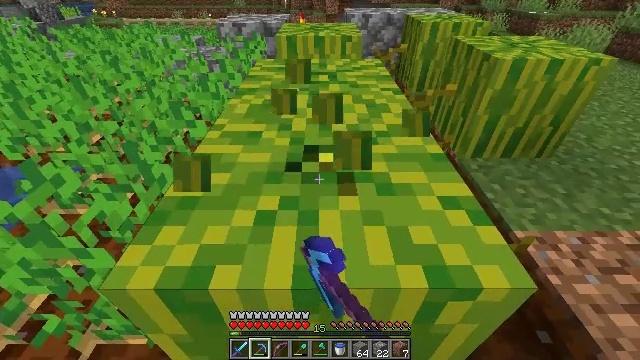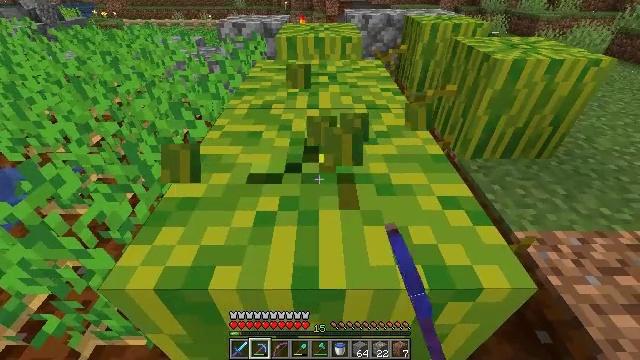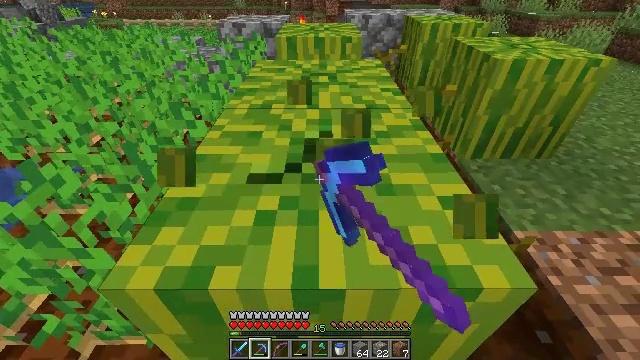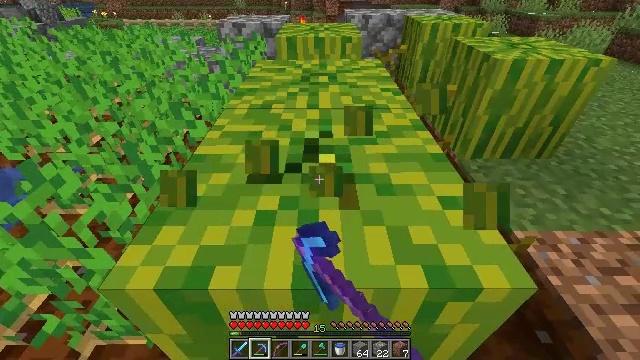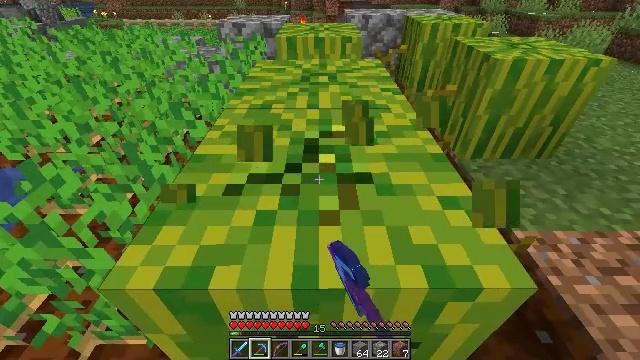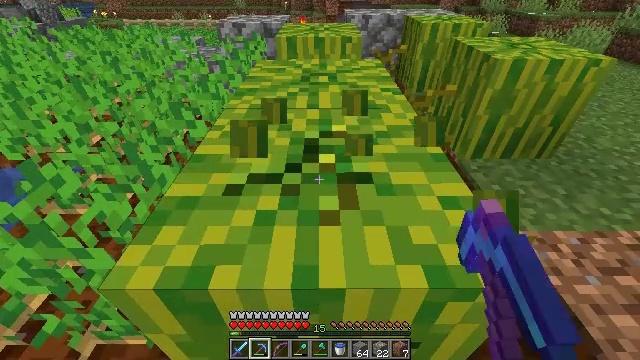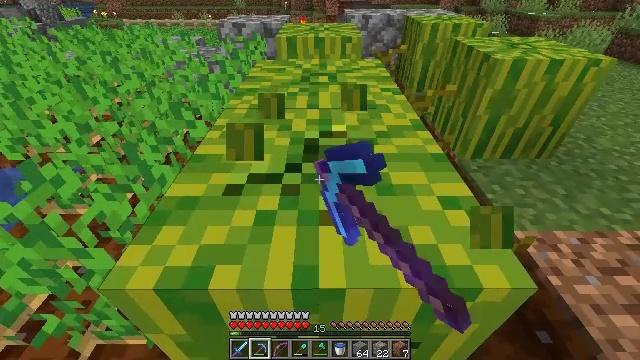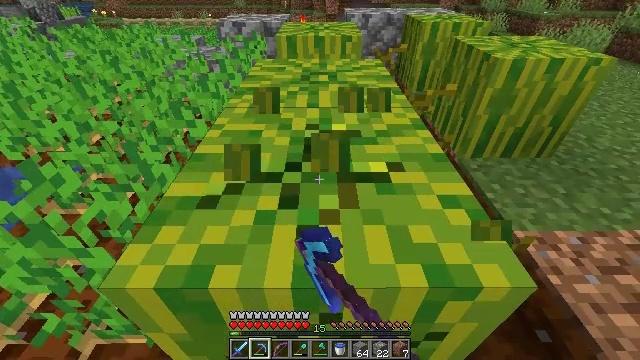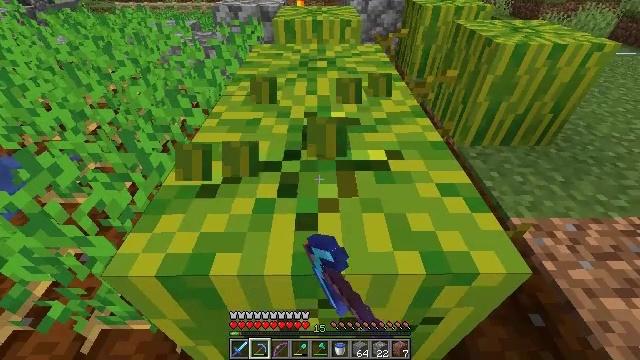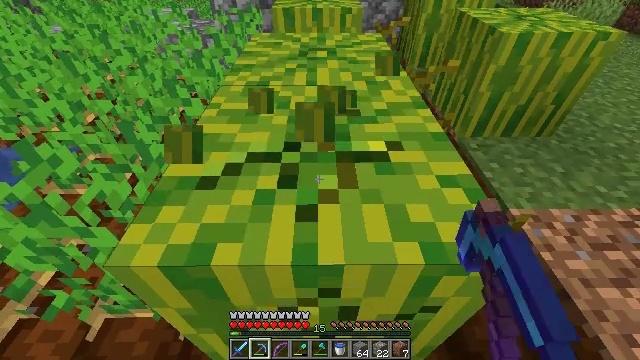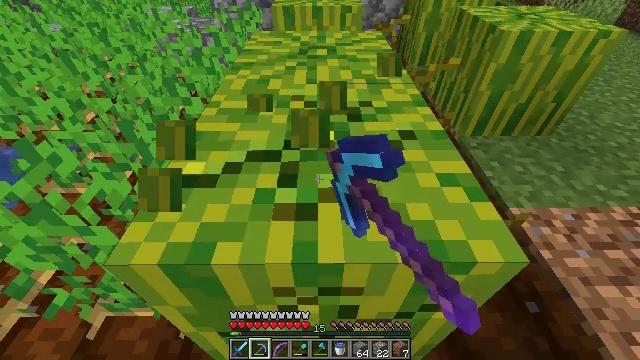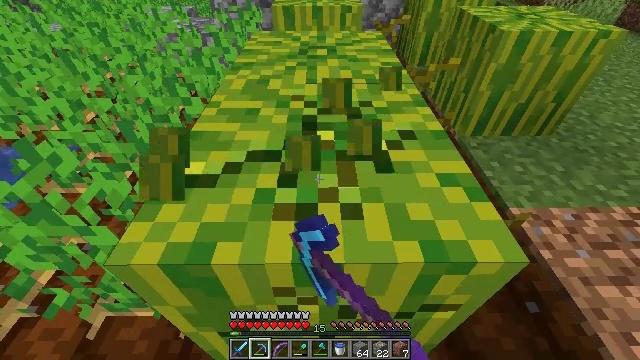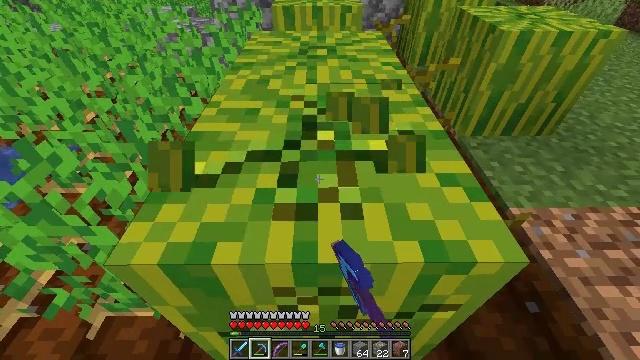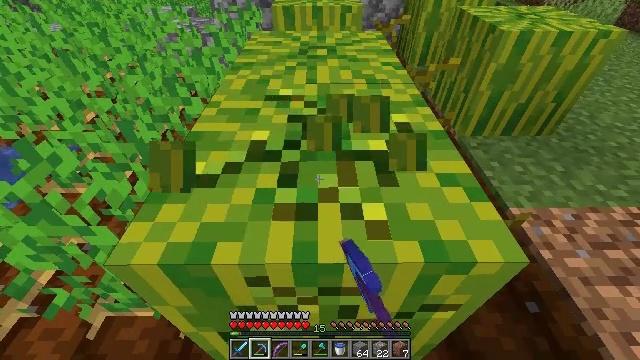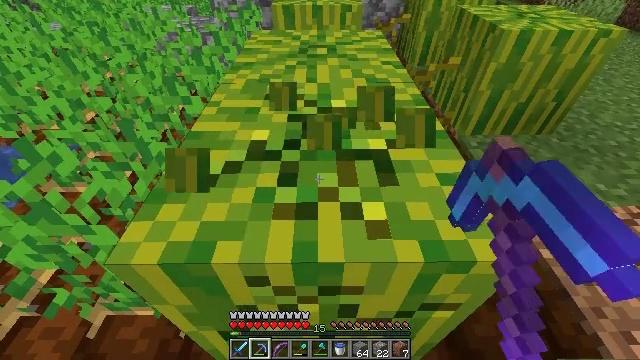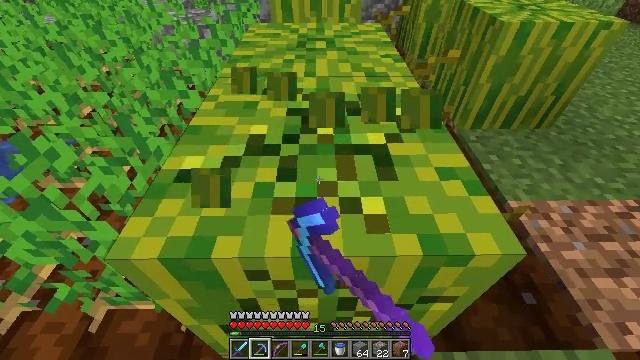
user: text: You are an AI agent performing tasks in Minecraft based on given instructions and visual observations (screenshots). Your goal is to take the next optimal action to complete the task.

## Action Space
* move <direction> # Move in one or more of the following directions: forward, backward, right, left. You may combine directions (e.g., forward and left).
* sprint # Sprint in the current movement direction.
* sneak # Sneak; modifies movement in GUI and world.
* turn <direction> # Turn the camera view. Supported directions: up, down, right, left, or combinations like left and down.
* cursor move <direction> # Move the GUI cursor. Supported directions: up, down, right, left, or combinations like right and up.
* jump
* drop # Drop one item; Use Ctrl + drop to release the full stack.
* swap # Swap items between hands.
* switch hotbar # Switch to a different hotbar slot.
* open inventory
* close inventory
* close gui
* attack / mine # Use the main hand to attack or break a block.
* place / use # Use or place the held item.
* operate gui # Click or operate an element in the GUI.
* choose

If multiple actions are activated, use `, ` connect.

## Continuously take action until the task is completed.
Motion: motion action
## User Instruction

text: Break the melon to get slices.
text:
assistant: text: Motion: attack / mine
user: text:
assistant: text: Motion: attack / mine
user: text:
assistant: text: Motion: attack / mine
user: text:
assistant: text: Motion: attack / mine
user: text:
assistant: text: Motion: attack / mine
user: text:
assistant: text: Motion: attack / mine
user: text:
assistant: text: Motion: attack / mine
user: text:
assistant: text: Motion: turn down, attack / mine
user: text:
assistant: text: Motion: turn down, attack / mine
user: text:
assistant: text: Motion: attack / mine
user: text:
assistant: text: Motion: attack / mine
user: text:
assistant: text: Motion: attack / mine
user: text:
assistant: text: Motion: attack / mine
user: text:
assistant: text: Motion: attack / mine
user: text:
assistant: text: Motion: turn down, attack / mine
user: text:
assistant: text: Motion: turn down, attack / mine
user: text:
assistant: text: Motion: turn down, attack / mine
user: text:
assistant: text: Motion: attack / mine
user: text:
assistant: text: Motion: attack / mine
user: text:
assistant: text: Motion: attack / mine
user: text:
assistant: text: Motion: attack / mine
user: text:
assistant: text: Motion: attack / mine
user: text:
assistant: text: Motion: attack / mine
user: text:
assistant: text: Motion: attack / mine
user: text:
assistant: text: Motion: turn up, attack / mine
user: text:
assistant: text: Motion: turn up, attack / mine
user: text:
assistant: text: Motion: attack / mine
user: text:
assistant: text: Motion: move forward, attack / mine
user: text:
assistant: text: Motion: move forward, attack / mine
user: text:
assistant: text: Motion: move forward, attack / mine